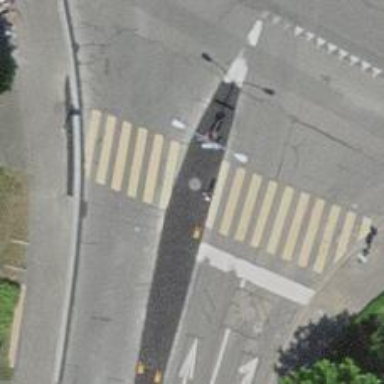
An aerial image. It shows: Road crossing with traffic signals and island.